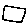
Label: square